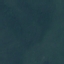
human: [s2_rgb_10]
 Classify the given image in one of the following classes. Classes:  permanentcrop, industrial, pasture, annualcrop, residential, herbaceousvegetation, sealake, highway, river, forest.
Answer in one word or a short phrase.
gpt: Forest